Question: I am trying to change the value of Null from Yes to No where Field equals content (see below)

with the following code
'''
UPDATE pages SET Null = 'yes' WHERE field = 'content';
'''
but I keep getting the following error message
> ERROR 1064 (42000): You have an error in your SQL syntax; ...
I've also tried
> ALTER pages CHANGE Null='no' where field = 'content';
but I got the same error. Any suggestions?
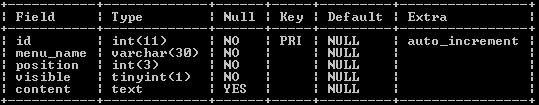
Answer: Did you mean to do:
'''
ALTER TABLE pages
MODIFY COLUMN content text NOT NULL ;
'''